Field crop: maize
Growth stage: 2
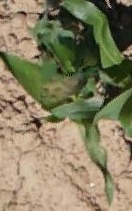
Species: maize